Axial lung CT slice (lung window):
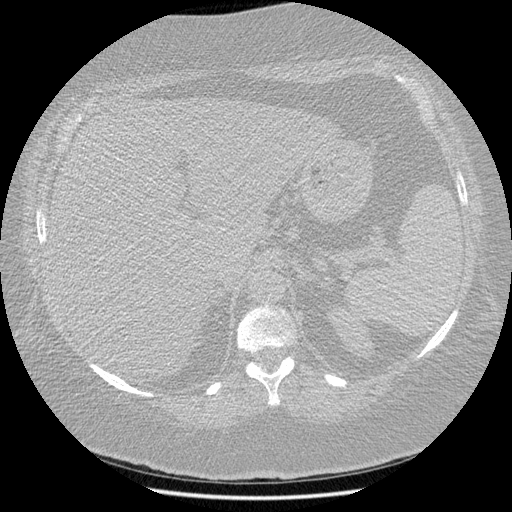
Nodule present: no